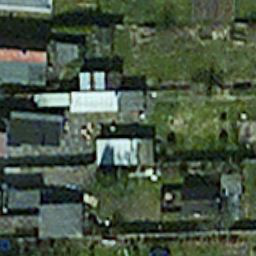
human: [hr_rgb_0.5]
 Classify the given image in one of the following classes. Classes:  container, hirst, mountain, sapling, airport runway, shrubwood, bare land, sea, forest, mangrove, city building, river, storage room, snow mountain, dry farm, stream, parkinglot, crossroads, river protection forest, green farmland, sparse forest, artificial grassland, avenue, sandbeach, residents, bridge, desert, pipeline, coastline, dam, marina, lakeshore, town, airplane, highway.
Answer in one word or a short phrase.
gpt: residents